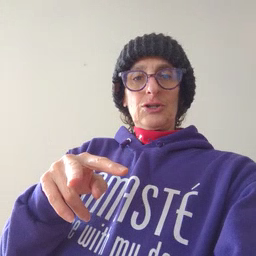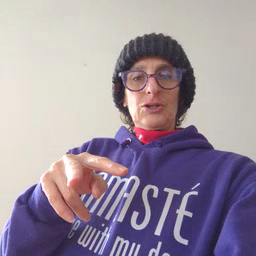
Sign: look